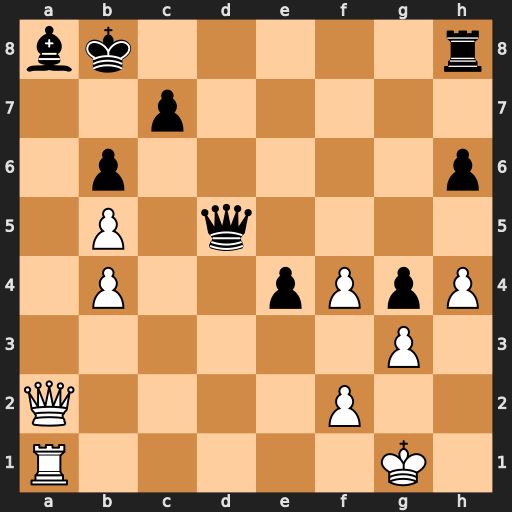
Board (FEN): bk5r/2p5/1p5p/1P1q4/1P2pPpP/6P1/Q4P2/R5K1
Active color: w
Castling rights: -
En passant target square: -
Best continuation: Qa7+ Kc8 Qxa8+ Qxa8 Rxa8+